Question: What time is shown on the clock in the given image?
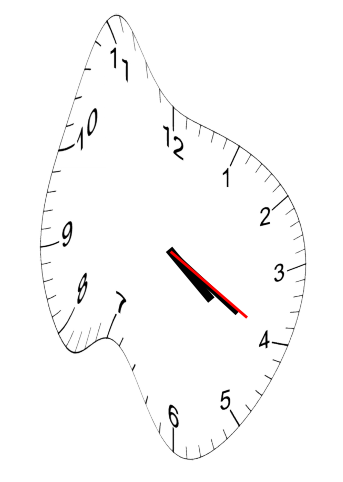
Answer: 04:20:20